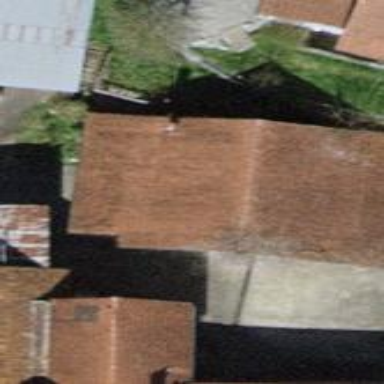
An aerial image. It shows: Shed.